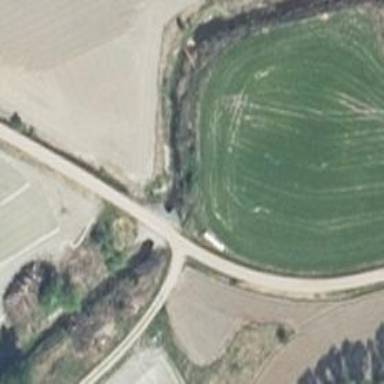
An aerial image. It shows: Culvert tunnel.